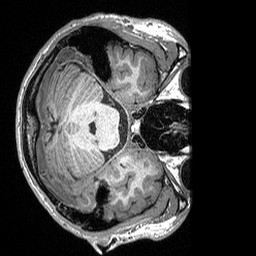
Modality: T1w
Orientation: axial
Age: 18
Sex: male
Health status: healthy
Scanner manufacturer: siemens
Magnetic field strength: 3 T
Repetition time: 2.3 s
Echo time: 0.00298 s